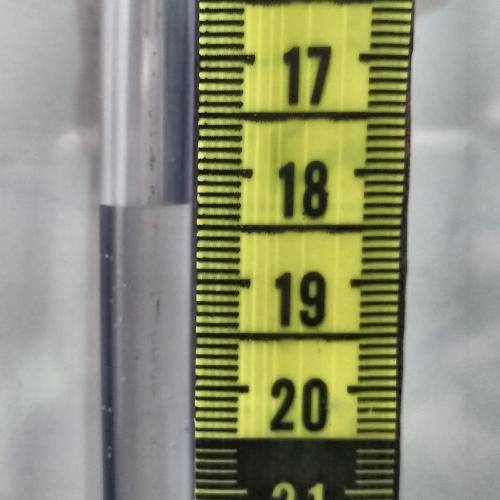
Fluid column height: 18.3 cm